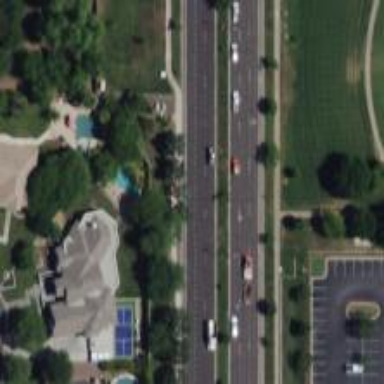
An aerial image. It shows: Secondary road with asphalt surface.